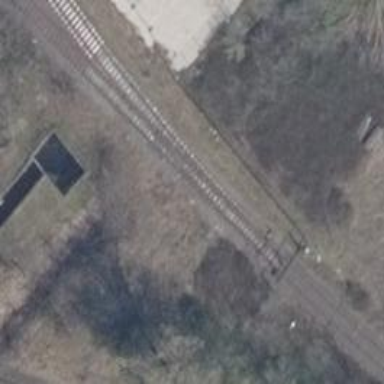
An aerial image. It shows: Railway switch.